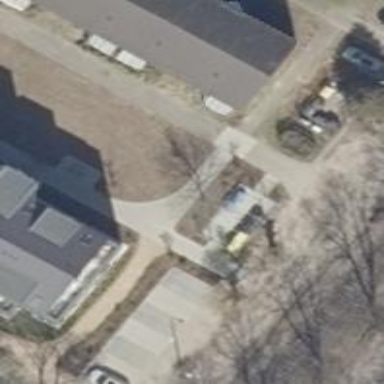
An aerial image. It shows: Sidewalk.